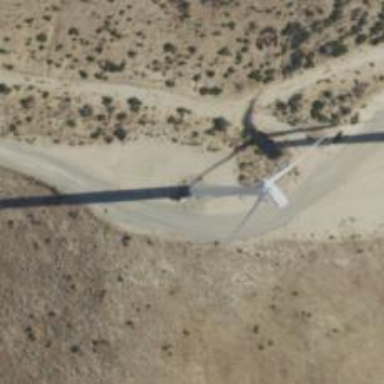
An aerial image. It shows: Wind generator powered by horizontal-axis wind turbine.